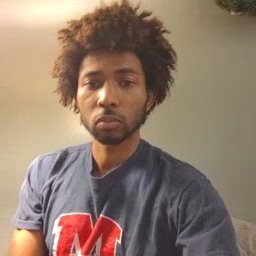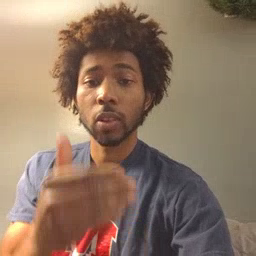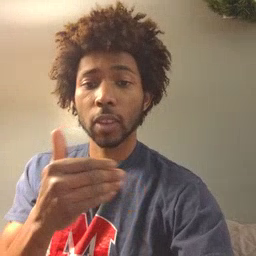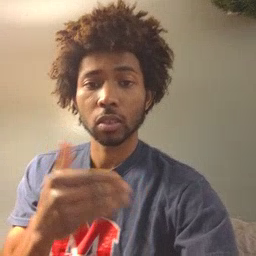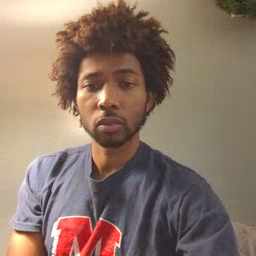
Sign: before